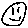
Label: smiley face